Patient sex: F
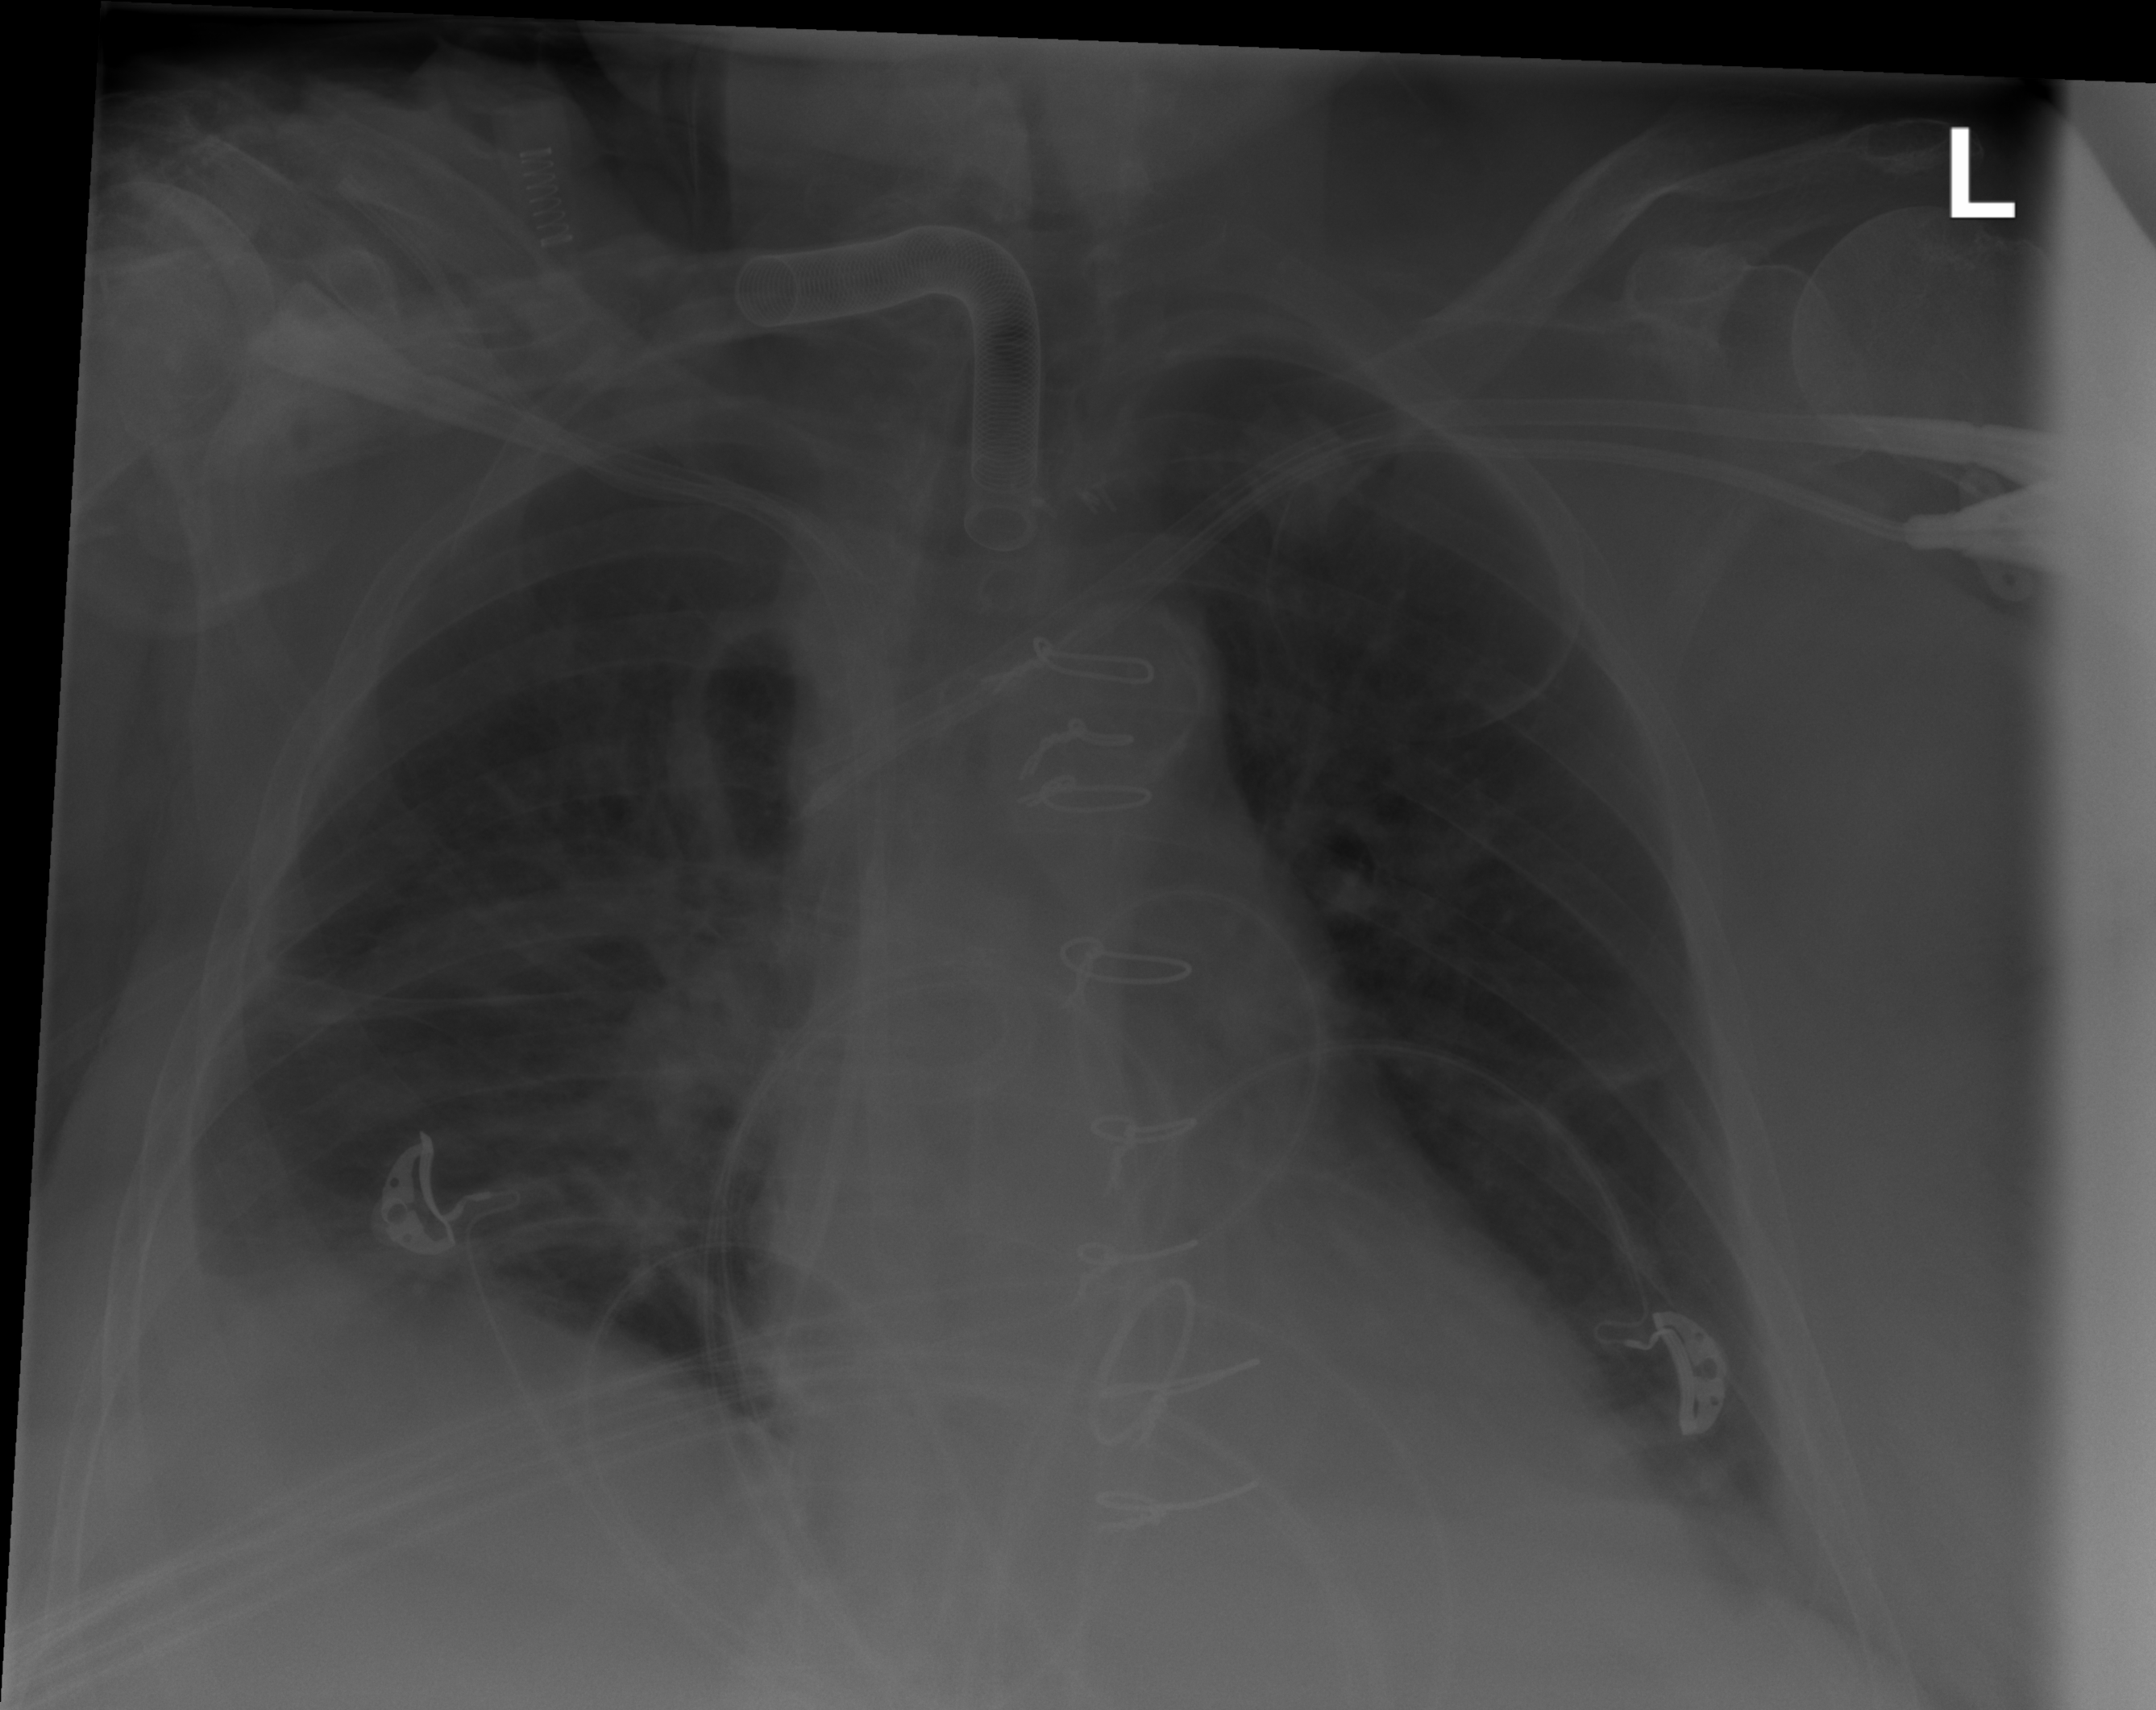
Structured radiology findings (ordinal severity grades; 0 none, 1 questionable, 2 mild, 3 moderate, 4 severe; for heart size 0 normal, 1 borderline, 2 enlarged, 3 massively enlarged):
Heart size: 1
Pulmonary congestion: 0
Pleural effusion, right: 2
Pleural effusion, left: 0
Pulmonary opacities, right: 1
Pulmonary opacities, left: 0
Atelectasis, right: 2
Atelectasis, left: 0